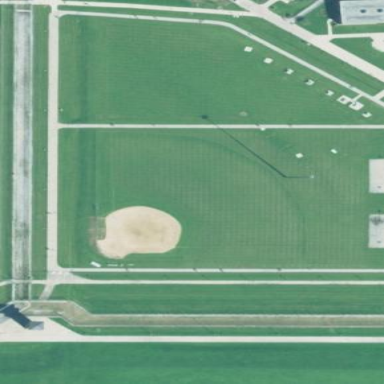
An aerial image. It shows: Baseball pitch for leisure and sports activities.